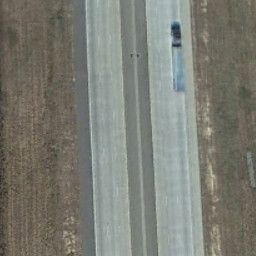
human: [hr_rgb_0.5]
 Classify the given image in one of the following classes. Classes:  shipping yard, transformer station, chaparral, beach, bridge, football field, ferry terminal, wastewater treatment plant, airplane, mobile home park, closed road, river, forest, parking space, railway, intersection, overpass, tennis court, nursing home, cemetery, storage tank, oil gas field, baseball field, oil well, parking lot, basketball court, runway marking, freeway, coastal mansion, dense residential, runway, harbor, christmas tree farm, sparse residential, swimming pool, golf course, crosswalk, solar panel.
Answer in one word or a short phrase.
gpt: freeway